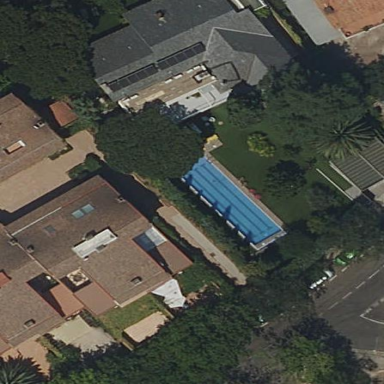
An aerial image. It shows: Swimming pool located in leisure land.